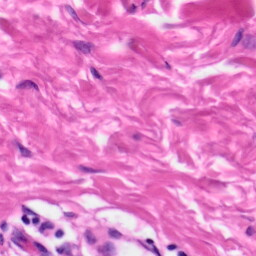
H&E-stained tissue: Skin